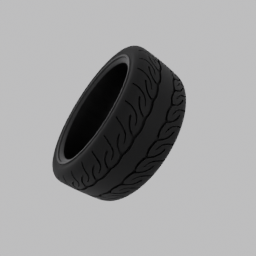
Label: mechanical